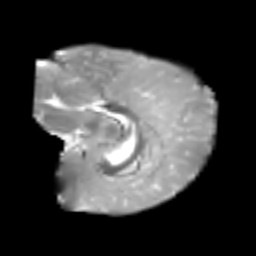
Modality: T2w
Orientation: sagittal
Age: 7
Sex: male
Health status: healthy